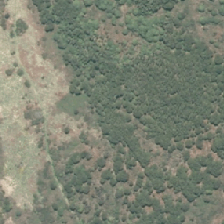
Land cover: grose_broom